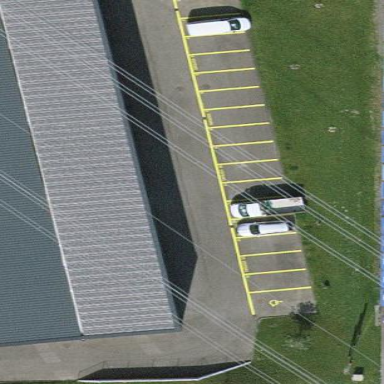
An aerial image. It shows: Parking area.